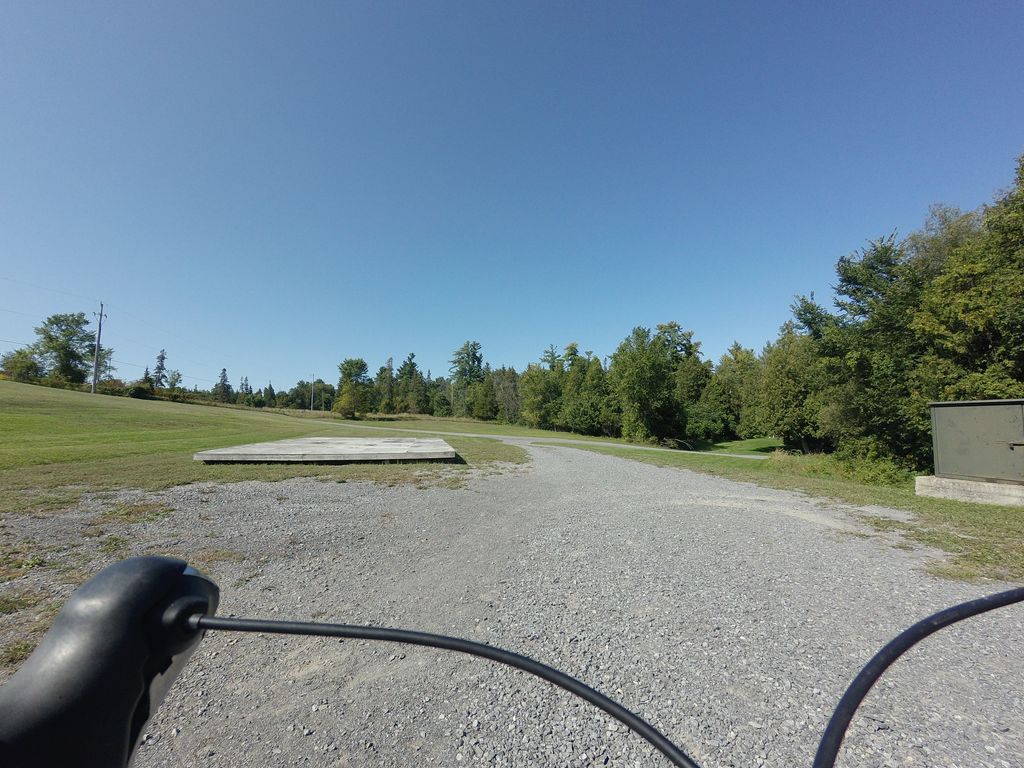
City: ottawa-gatineau